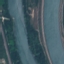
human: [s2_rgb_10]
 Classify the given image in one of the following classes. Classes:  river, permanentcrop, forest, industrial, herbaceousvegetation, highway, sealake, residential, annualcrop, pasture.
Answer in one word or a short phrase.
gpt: River